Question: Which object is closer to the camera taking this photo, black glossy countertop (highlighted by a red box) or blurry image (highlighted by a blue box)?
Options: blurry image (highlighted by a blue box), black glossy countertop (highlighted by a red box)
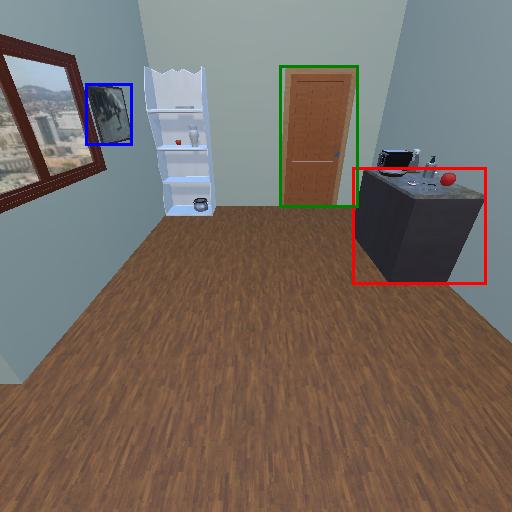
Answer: blurry image (highlighted by a blue box)